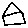
Label: house